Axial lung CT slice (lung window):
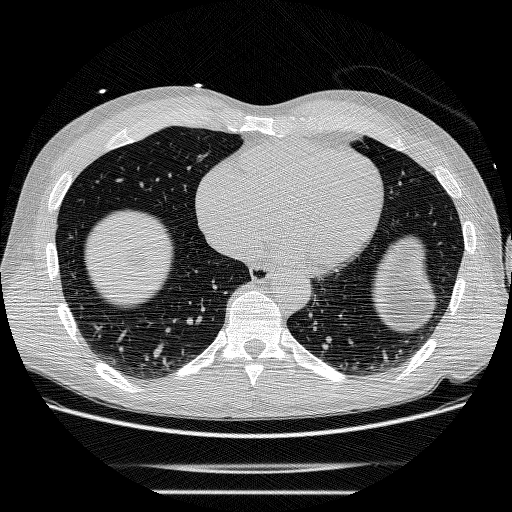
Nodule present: no